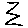
Label: zigzag